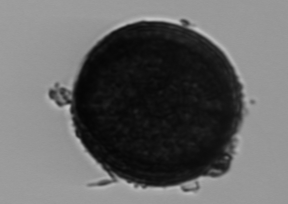
Label: Coscinodiscus